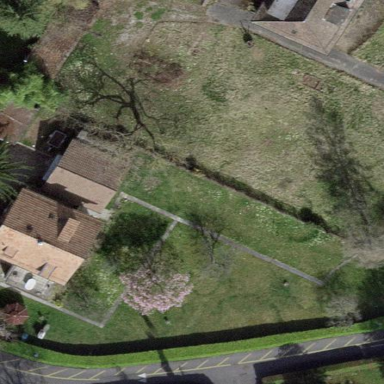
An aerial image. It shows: Garden surrounded by fence.